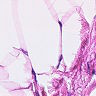
Metastatic tissue present: no